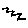
Label: zigzag